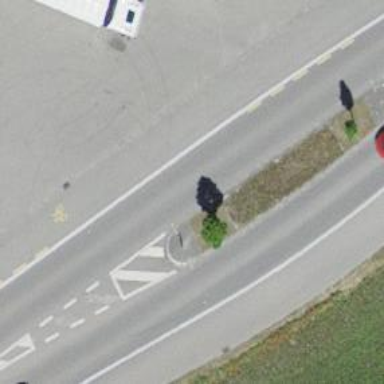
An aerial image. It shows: Traffic calming island.